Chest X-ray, PA view. Patient: 22 years old, sex M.
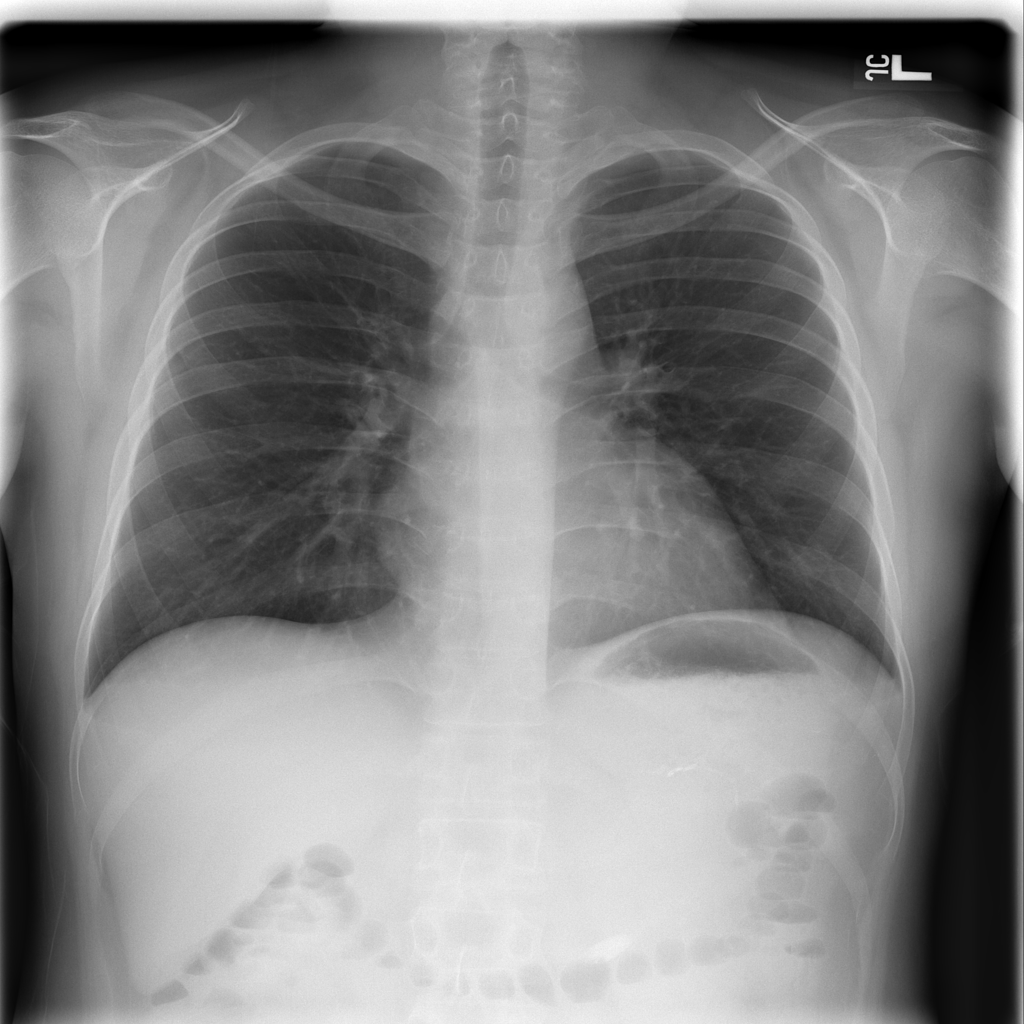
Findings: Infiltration